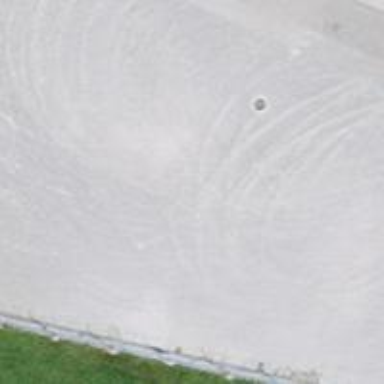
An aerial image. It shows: Parking area.